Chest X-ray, AP view. Patient: 24 years old, sex F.
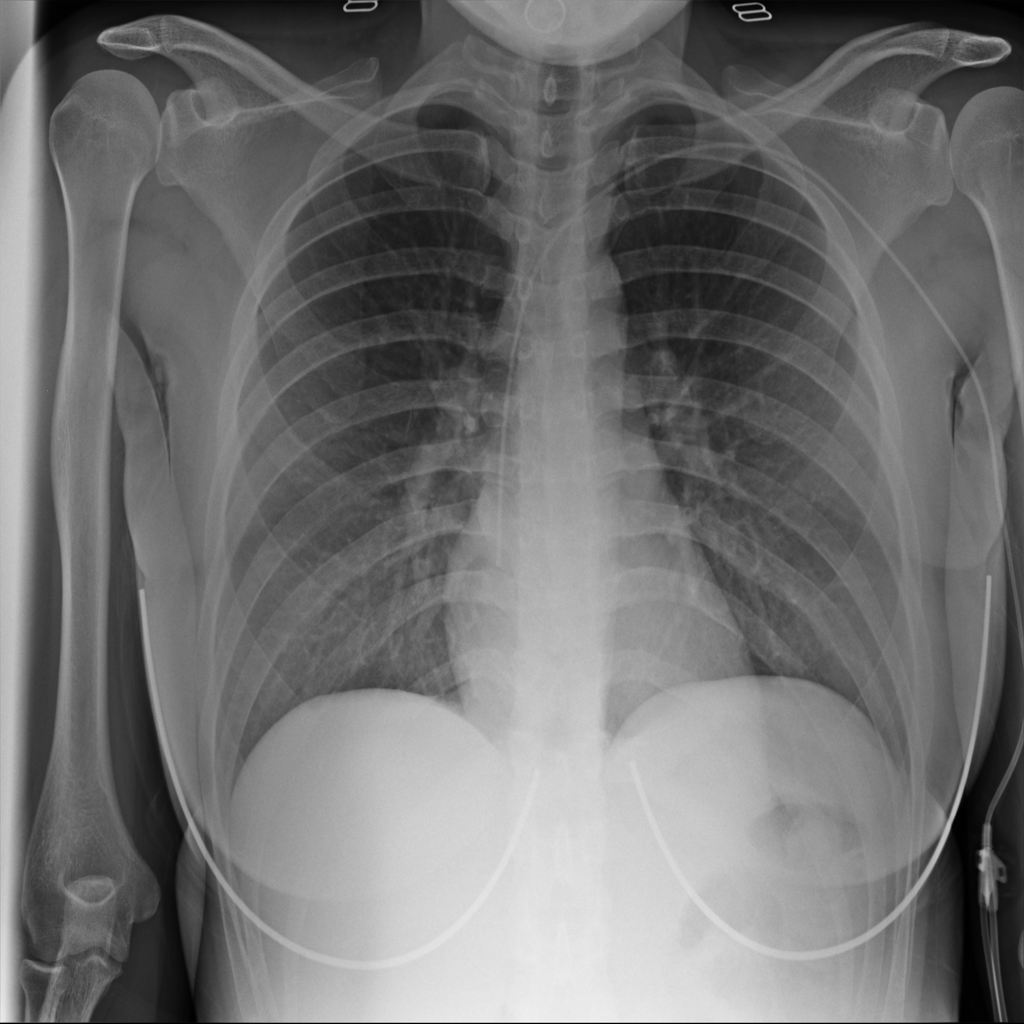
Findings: No Finding